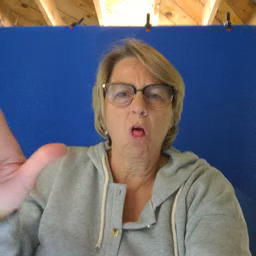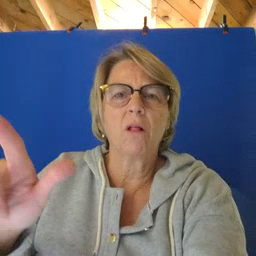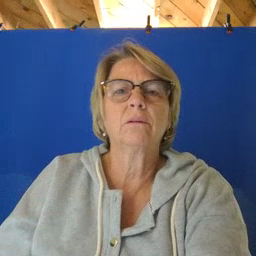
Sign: all